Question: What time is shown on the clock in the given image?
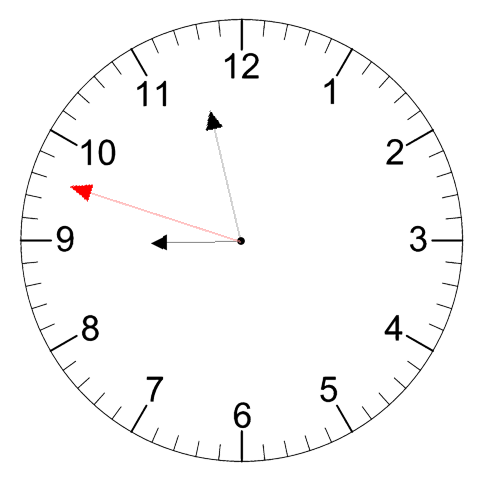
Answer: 08:57:48